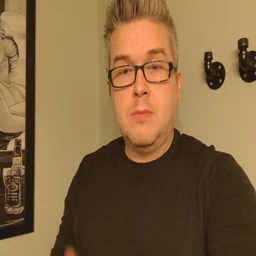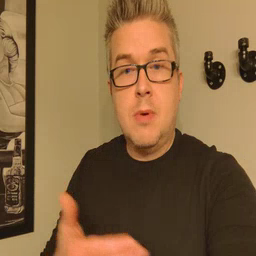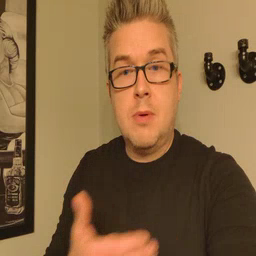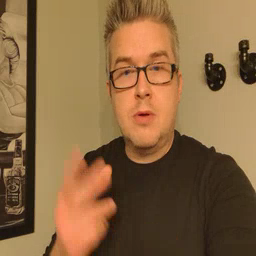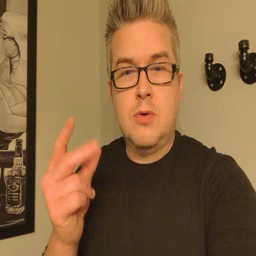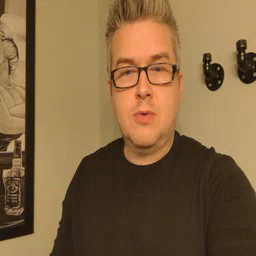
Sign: puppy